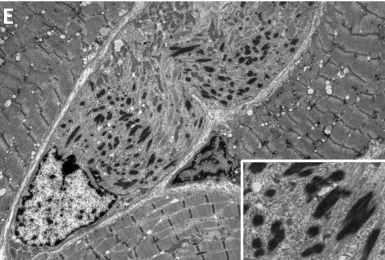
Muscle biopsy taken at the age of 7 months. (E) Electron micrograph showing electron-dense ovoid-shaped nemaline rods.
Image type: pathology (masson_trichrome)